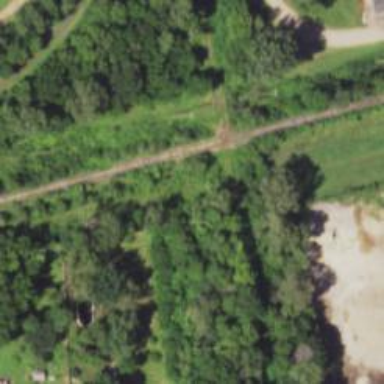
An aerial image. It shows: Railway crossing.